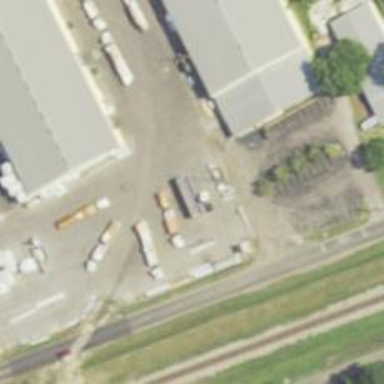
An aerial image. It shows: Rail spur service.